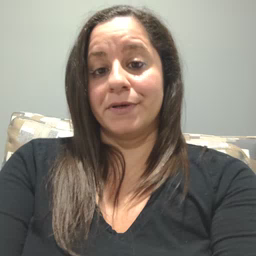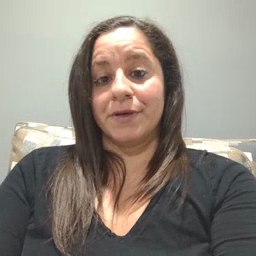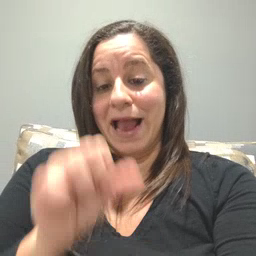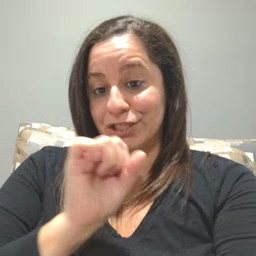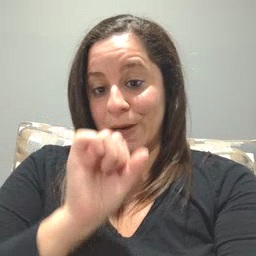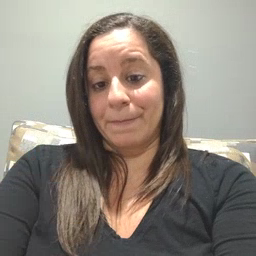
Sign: icecream